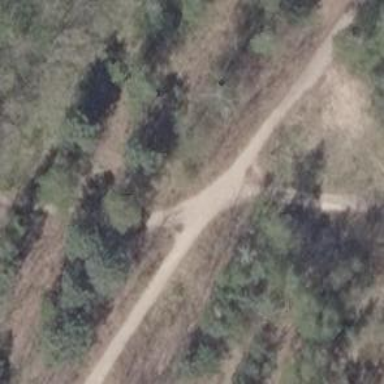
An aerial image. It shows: Excellent dirt path trail.